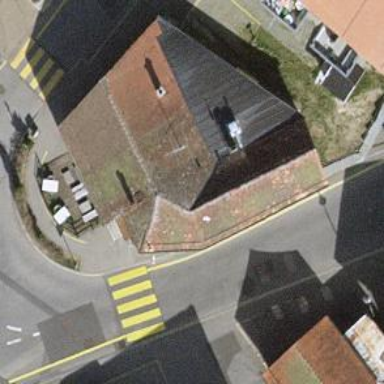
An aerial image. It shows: Restaurant.